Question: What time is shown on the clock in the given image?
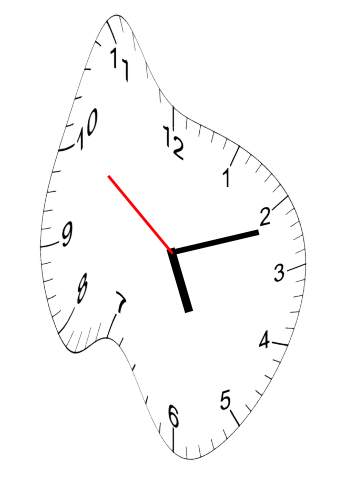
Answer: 05:11:51